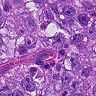
Metastatic tissue present: yes